Question: I've developed an app using 'jQuery mobile' and 'PhoneGap' tools. All of my icons are custom icons. When I checked on web browsers, all look fine but when I publish to mobile phones (both Android and iPhone), icons look weired.

The info icon with i looks fine, but the others (left, right arrows, nav-bar icons) looks wrong.
1. Does this have anything to do with icon resolution / viewport-meta tags ? How can I solve this issue?
2. How can I provide different resolutions of icons for platforms using PhoneGap.
Here I found a <URL> but not solved as it seems.
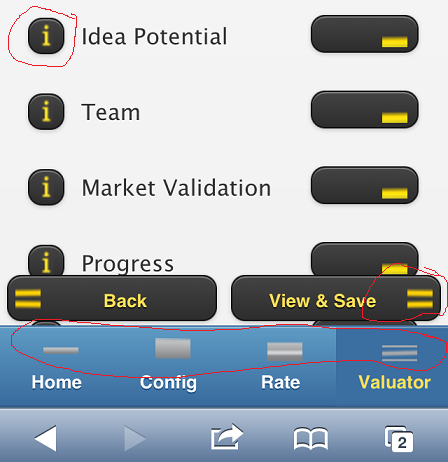
Answer: I'm not sure if this is where you're running into problems, but it might be worth taking a look at this link: <URL>.
There should be two sizes depending on the screen resolution of the device, one at 18x18px and the other at 36x36. The .css tells the device which icon to serve up by using -webkit-min-device-pixel-ratio:
'''
.ui-icon-happy {
-moz-border-radius: 9px 9px 9px 9px;
background: url("../img/happy.png") no-repeat scroll 0 0 rgba(0, 0, 0, 0.4) !important;
}
@media only screen and (-webkit-min-device-pixel-ratio: 2) {
.ui-icon-happy {
-moz-border-radius: 9px 9px 9px 9px;
background: url("../img/happy@2x.png") no-repeat scroll 0 0 rgba(0, 0, 0, 0.4) !important;
background-size: 18px 18px;
}
}
'''